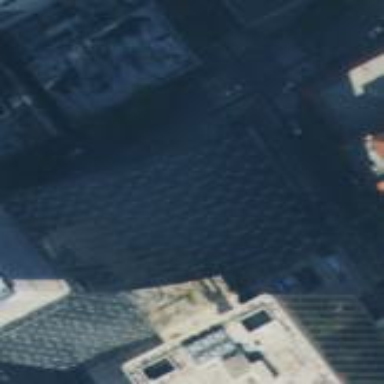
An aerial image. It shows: Part of building.